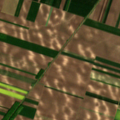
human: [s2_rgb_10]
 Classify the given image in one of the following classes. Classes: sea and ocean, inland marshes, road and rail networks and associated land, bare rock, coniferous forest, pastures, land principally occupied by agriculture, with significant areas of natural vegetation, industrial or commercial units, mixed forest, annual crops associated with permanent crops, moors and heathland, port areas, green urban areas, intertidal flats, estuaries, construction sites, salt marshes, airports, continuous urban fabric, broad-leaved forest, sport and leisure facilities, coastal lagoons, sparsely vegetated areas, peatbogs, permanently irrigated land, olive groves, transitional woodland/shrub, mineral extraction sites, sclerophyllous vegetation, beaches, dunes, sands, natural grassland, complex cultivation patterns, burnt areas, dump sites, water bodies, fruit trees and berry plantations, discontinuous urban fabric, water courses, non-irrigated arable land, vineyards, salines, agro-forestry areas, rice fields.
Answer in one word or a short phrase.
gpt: non-irrigated arable land